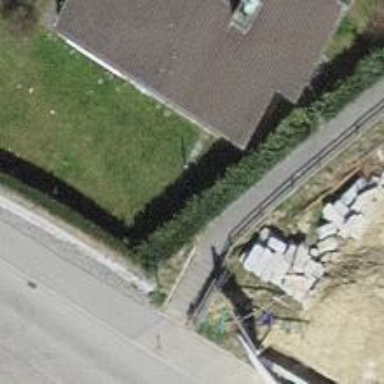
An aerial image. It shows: Road with steps.